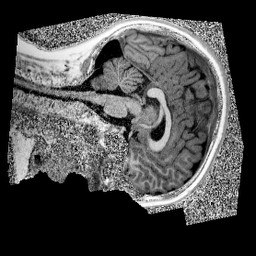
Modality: UNIT1
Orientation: sagittal
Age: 13
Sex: male
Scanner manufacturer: siemens
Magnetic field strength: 3 T
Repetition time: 4 s
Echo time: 0.00299 s